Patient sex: M
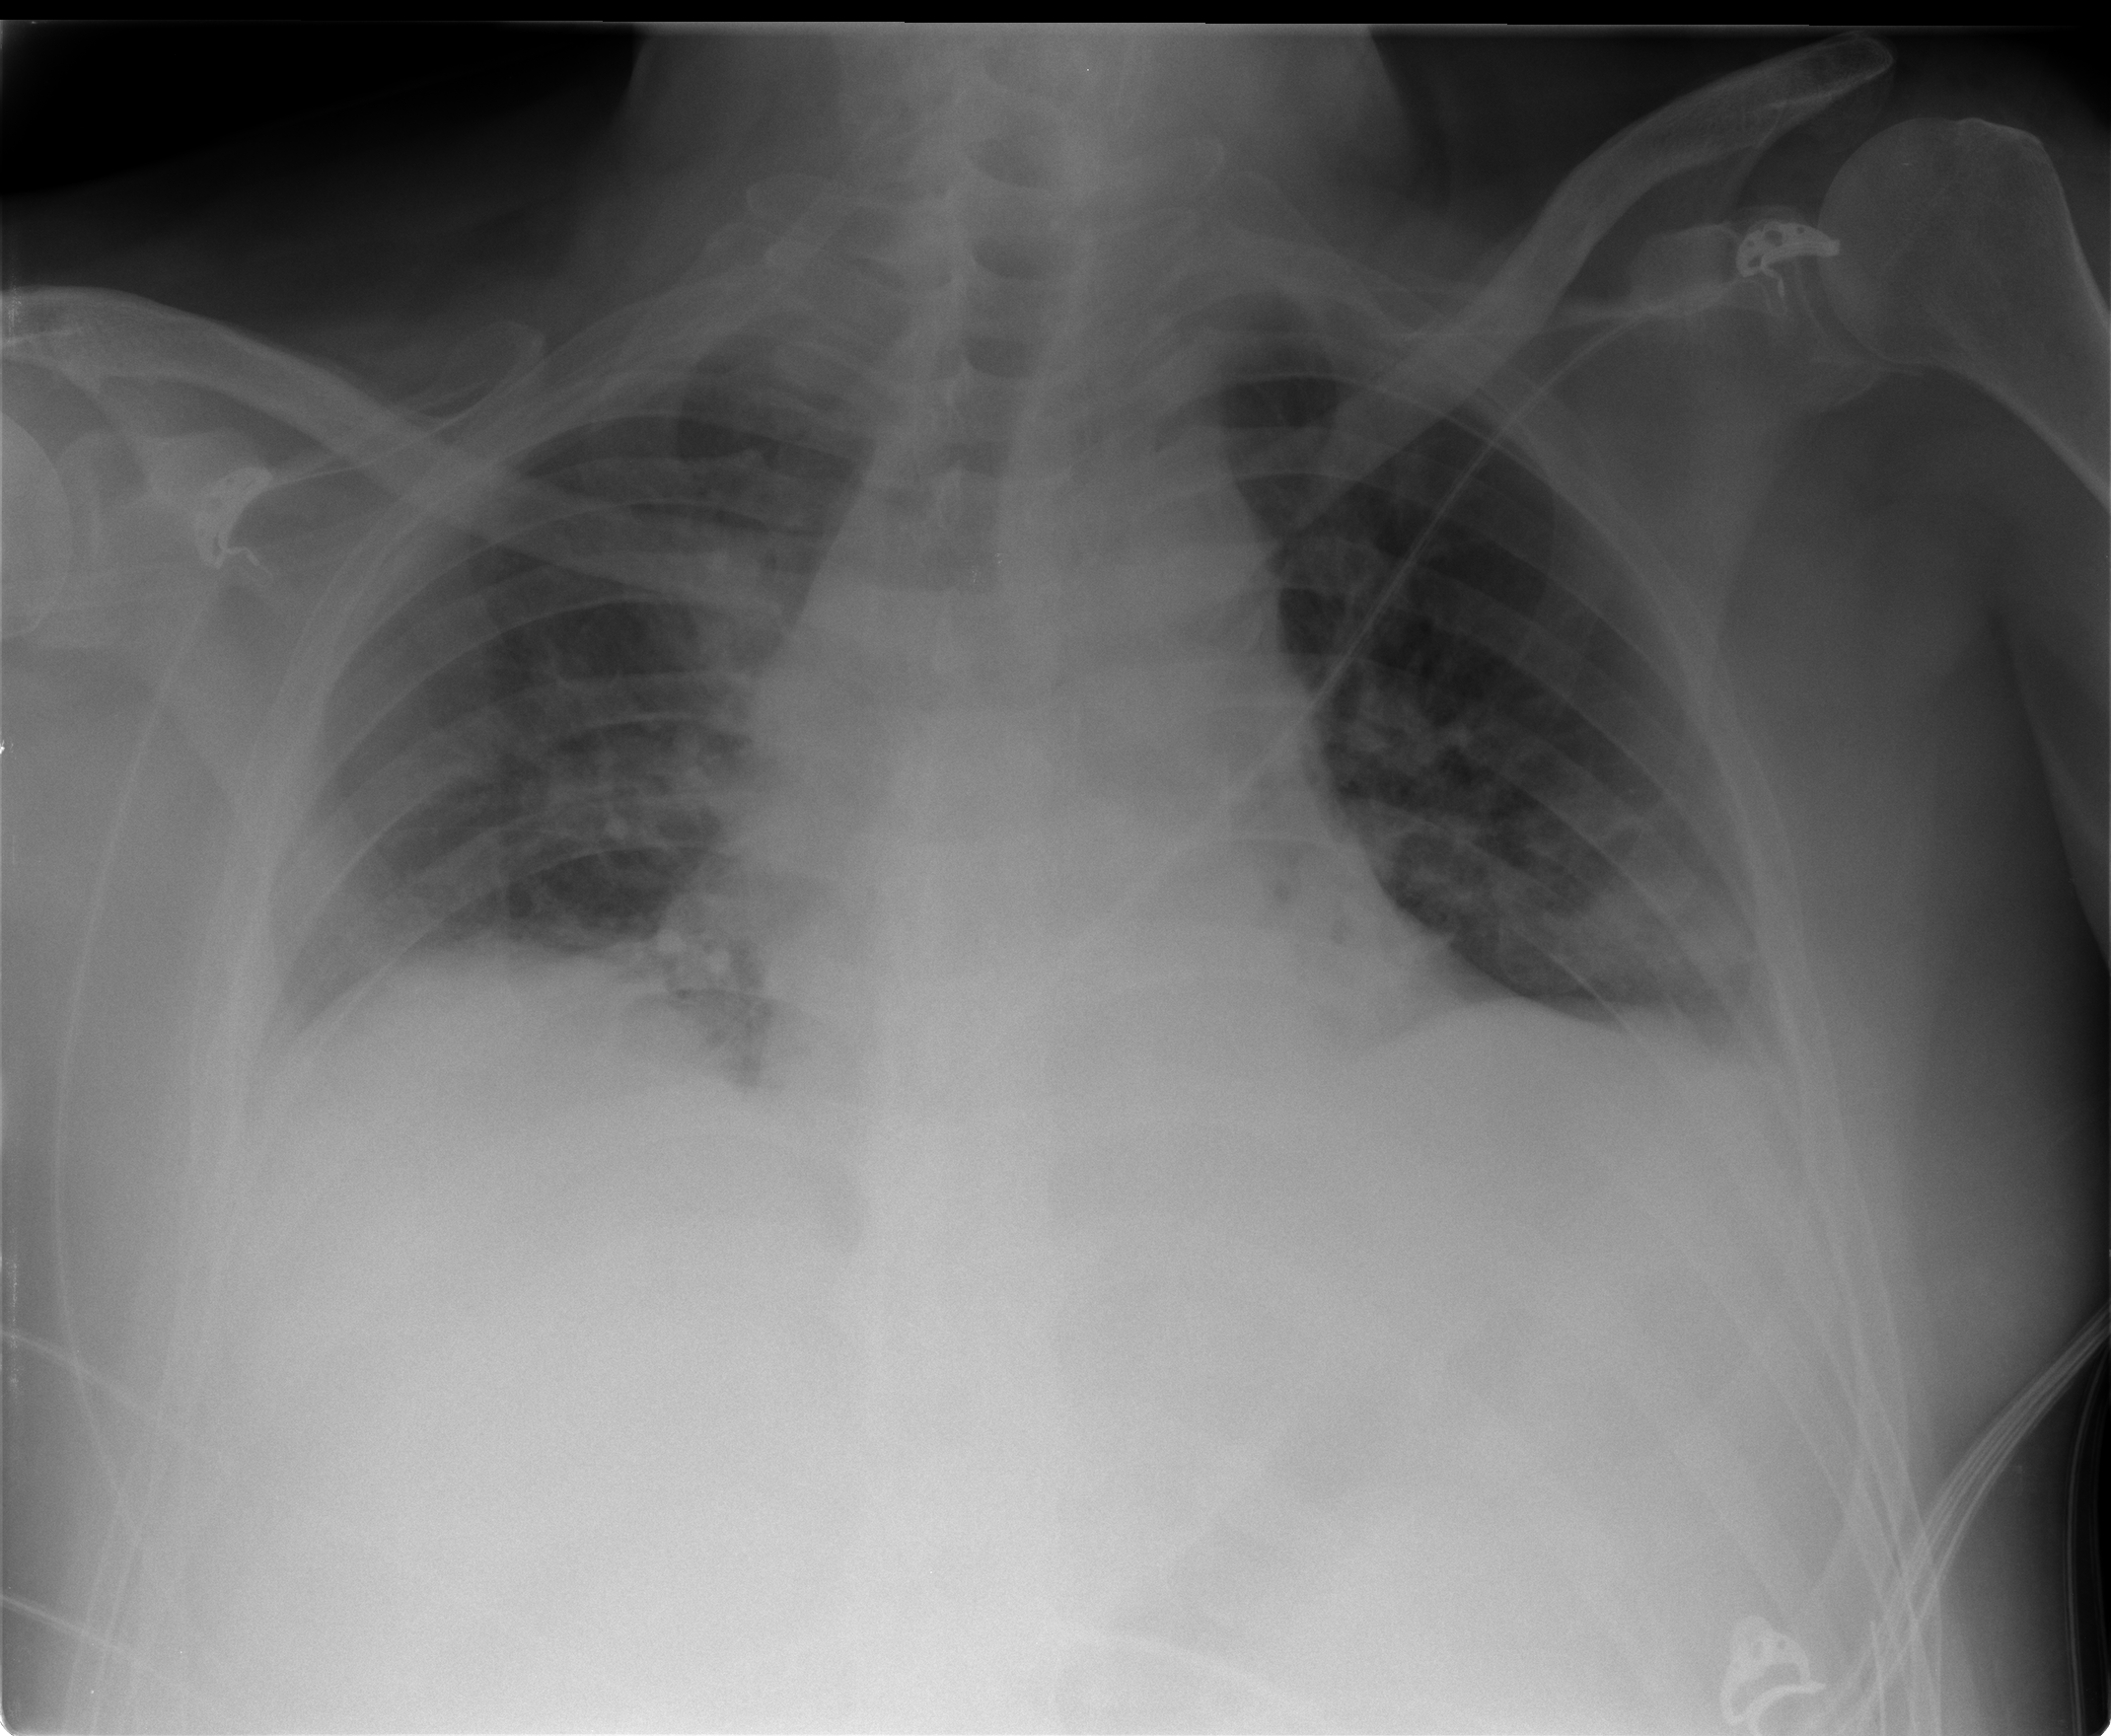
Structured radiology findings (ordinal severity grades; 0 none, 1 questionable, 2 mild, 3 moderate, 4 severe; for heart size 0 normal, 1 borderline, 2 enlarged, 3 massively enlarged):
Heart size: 0
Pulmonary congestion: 1
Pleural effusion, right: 0
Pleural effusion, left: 1
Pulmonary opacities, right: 0
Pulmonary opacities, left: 0
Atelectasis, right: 2
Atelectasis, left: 2